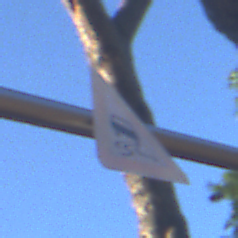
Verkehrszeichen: SchleuderOderRutschgefahr
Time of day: MorningAfternoon
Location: Outdoor (Suburban)
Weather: Clear
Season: NotSpecified
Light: Natural